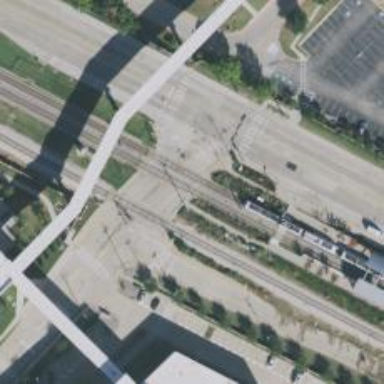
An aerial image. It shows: Railway crossing.